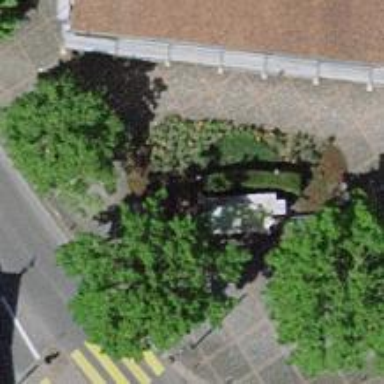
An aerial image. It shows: Historic memorial.